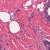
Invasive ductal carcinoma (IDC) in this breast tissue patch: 1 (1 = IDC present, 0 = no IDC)